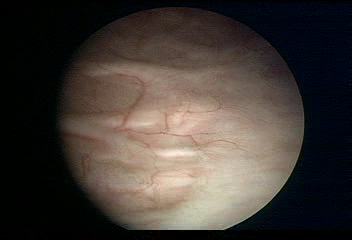
Modality: WLC
Class: Normal mucosa
Bladder cancer association: No